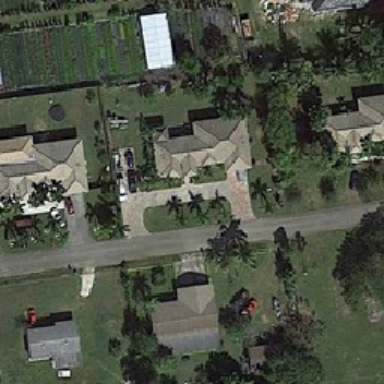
Some houses have some coconut trees and other trees on grass .